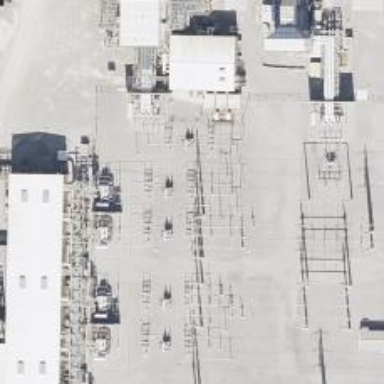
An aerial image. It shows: Switch used for power control.